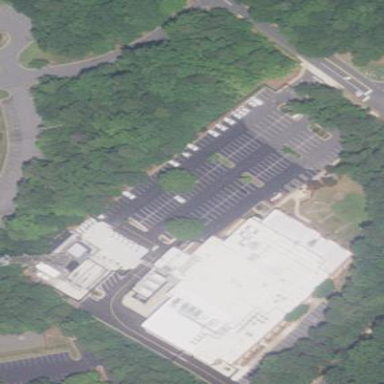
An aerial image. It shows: Commercial building.